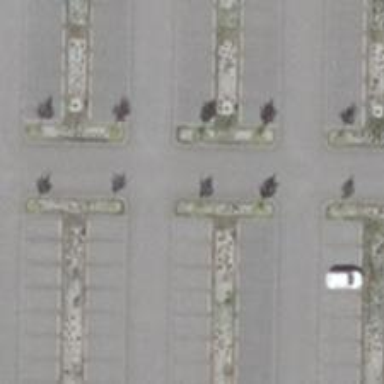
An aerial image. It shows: Parking aisle designated as service road.